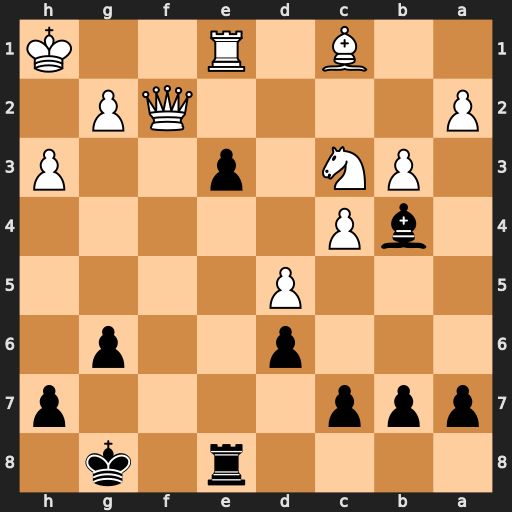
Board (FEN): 4r1k1/ppp4p/3p2p1/3P4/1bP5/1PN1p2P/P4QP1/2B1R2K
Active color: b
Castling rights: -
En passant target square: -
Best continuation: exf2 Rxe8+ Kf7 Re4 f1=Q+